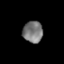
Tissue: skin
Cell type: Epithelial cells
Senescence score: 0.2175
Nuclear area (px): 424
Mean DAPI intensity: 119.75